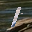
Label: 1